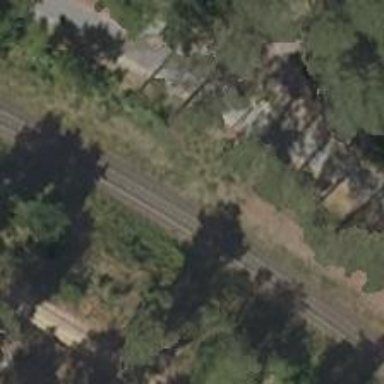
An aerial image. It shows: Railway milestone.